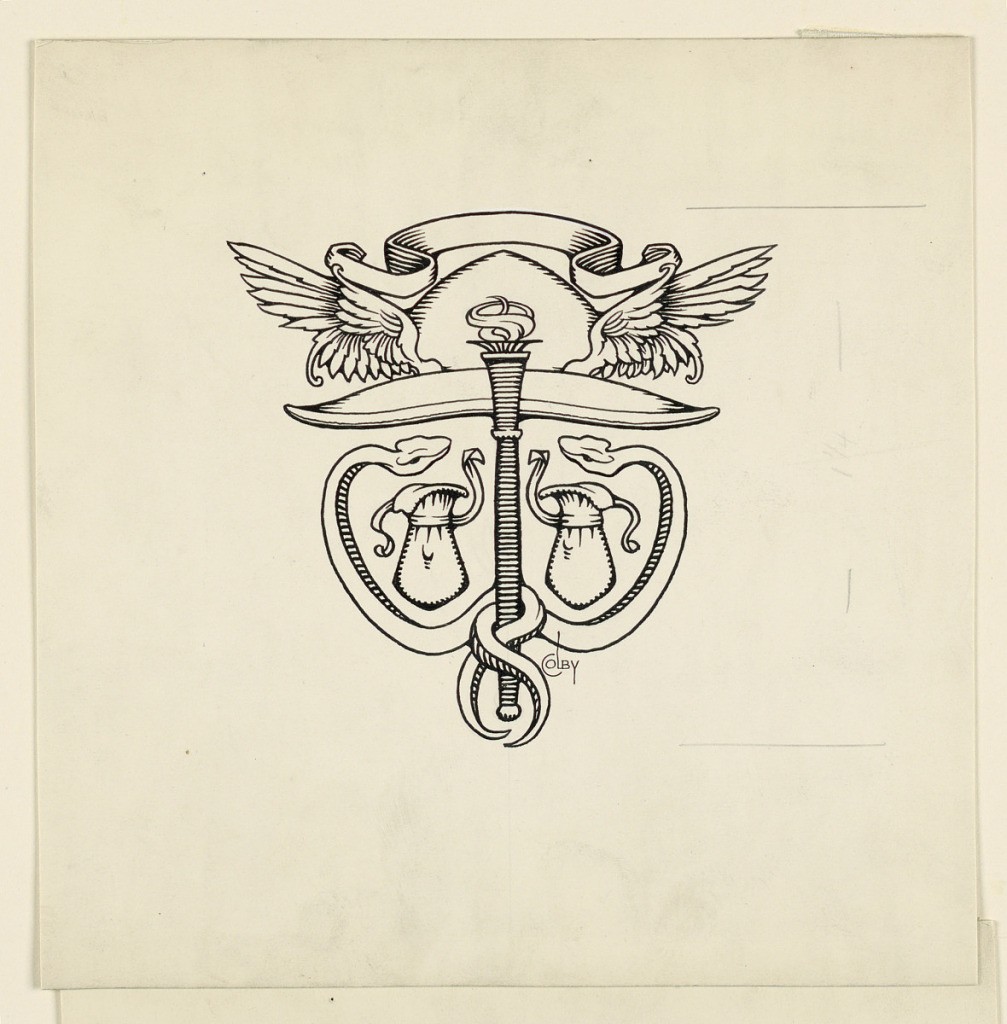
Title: Tailpiece
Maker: Homer Wayland Colby, American, 1874–1950
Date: ca. 1910
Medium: Pen and ink on illustration board
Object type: Drawing
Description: A symmetrical design composed of a lighted torch held by snakes, money-bags, wings, banderole.